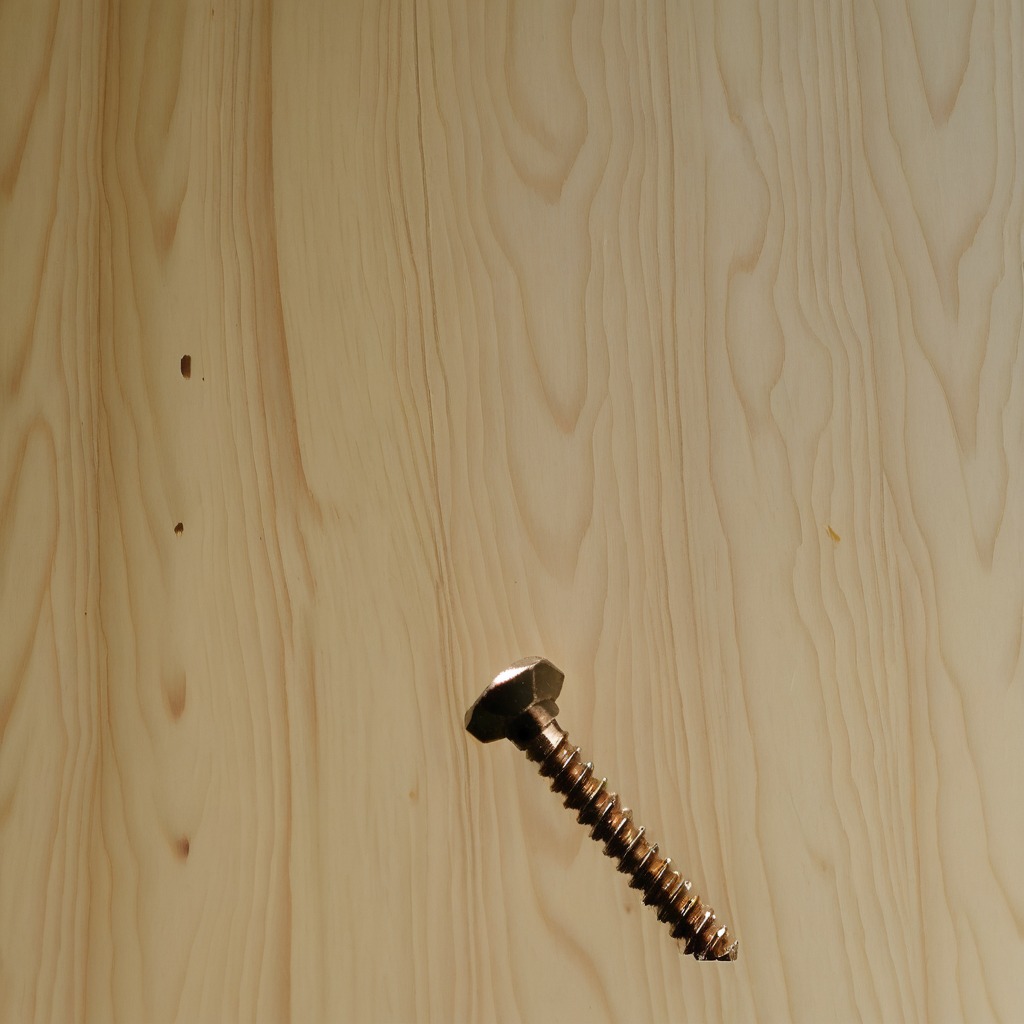
A metal screw lying on a plywood surface in a paint workshop lit by afternoon window light.